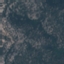
Land use / land cover: HerbaceousVegetation